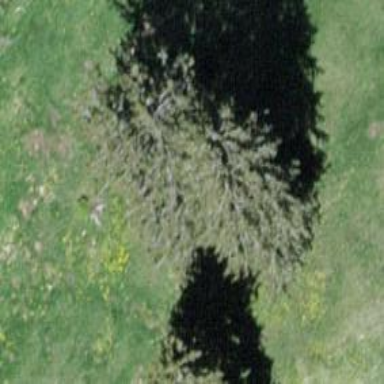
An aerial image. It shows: Needle-leaved tree in nature.